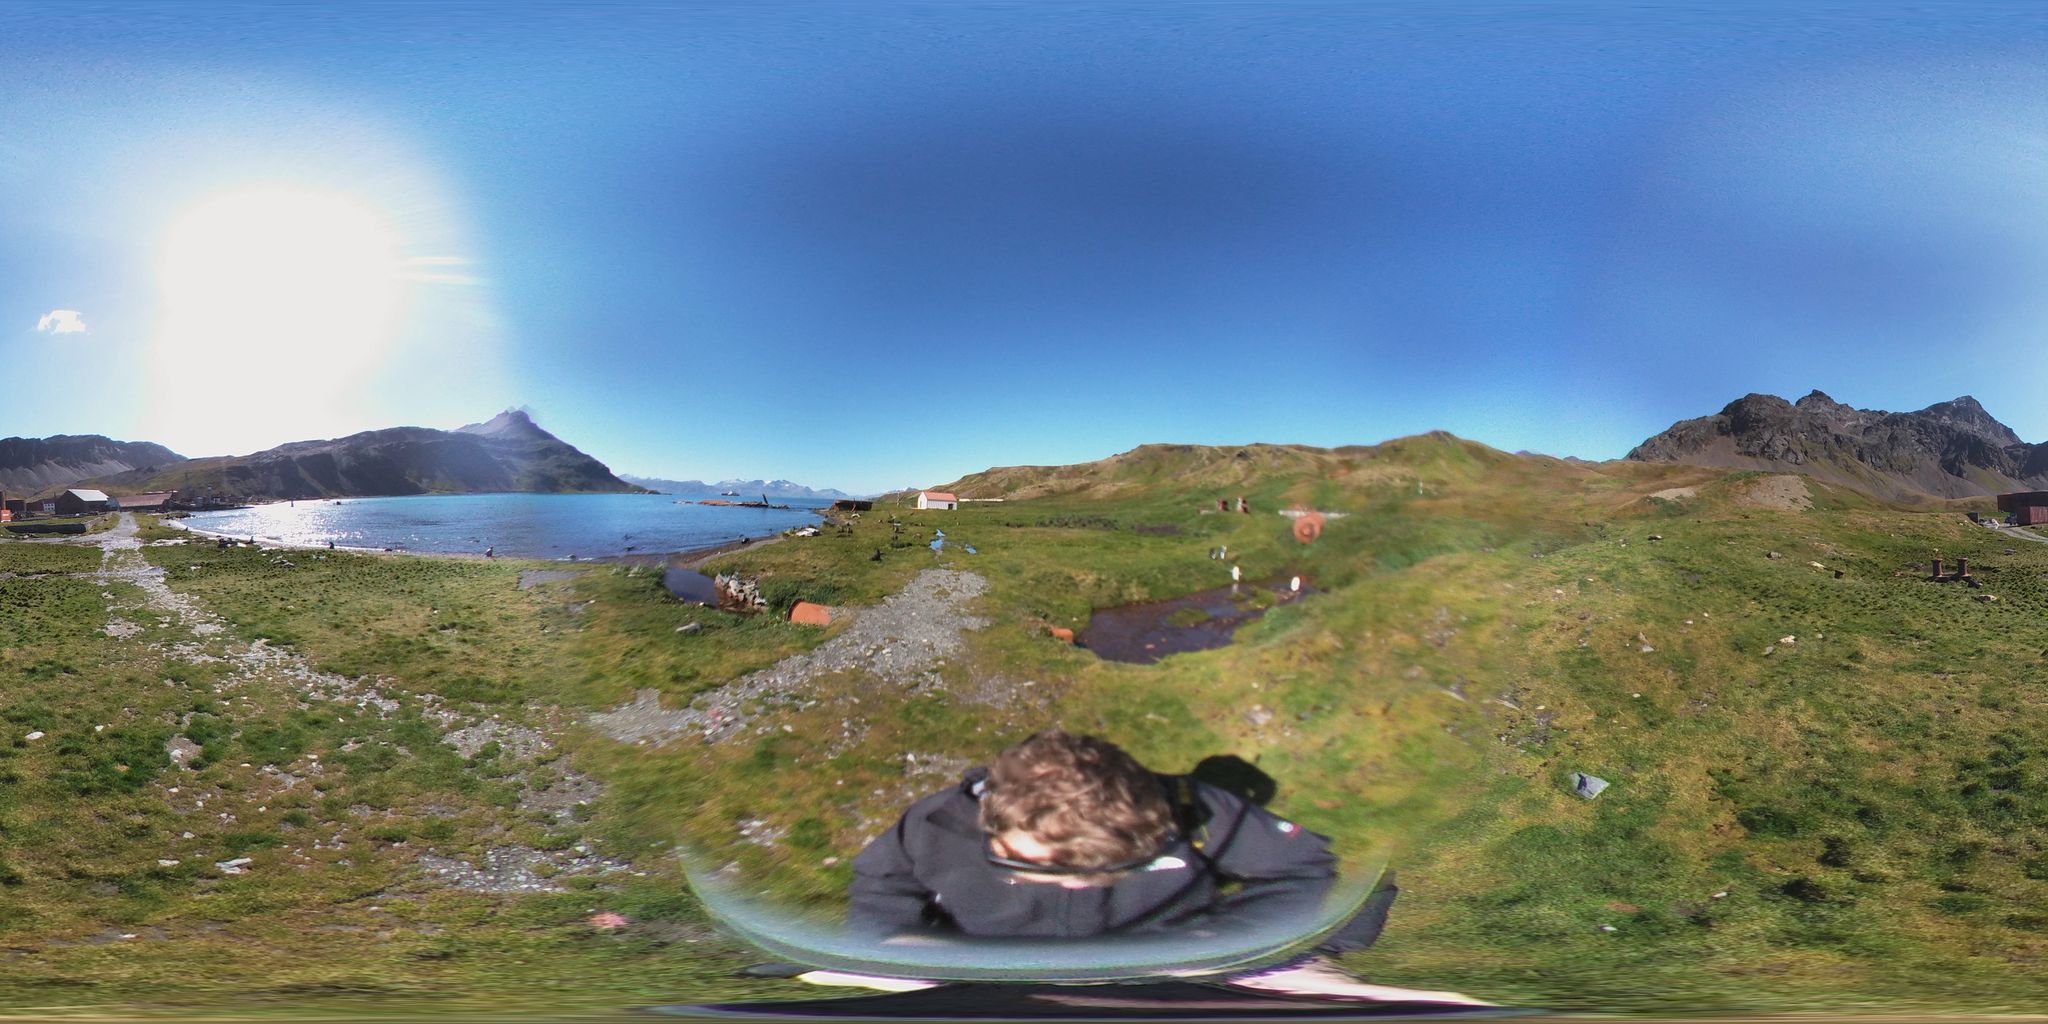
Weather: clear
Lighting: day
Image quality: slightly poor
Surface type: fields
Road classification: footway, track, path
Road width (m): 3.0
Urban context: water
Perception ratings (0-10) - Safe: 0.71, Lively: 2.35, Beautiful: 5.14, Boring: 9.19, Depressing: 4.12, Wealthy: 5.96